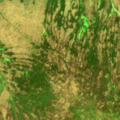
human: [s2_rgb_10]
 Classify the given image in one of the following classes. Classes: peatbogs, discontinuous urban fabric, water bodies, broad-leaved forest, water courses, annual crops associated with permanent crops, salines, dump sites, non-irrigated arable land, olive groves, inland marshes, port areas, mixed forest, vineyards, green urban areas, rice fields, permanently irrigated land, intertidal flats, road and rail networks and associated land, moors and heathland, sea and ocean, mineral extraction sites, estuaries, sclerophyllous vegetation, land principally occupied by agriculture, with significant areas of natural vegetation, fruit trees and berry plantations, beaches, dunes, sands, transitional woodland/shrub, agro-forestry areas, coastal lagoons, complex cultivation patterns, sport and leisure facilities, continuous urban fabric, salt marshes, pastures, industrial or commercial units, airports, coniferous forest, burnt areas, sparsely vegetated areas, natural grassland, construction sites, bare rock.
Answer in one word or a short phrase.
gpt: moors and heathland, peatbogs